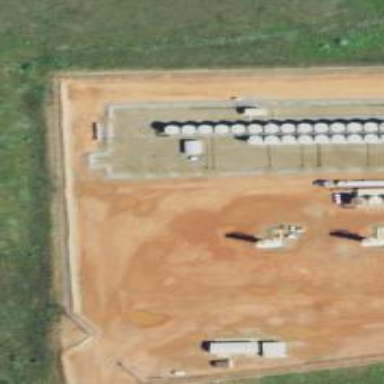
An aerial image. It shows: Storage tank that is man-made.